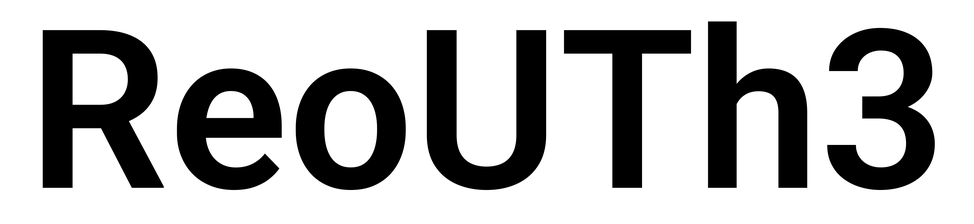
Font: Roboto_SemiBold